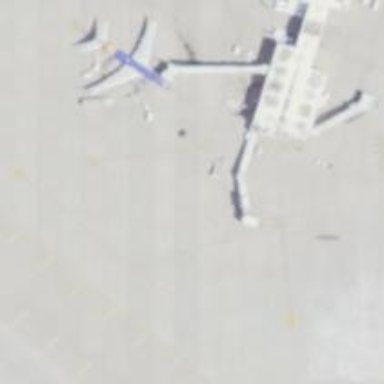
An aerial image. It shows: Airport gate.